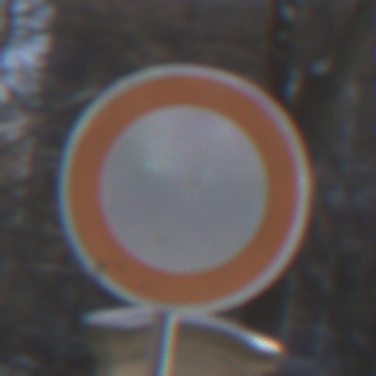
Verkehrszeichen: VerbotFahrzeugeAllerArt
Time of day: MorningAfternoon
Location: Outdoor (Special)
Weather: Clear
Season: Winter
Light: Natural